Brain MRI, t1w sequence, axial 2D slice.
Patient: age 27, sex F, weight 90 kg, height 1.9 m
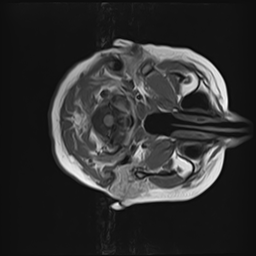